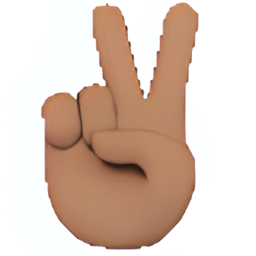
Name: victory hand
Emoji: ✌🏽
Group: People & Body
Sub-group: hand-fingers-partial